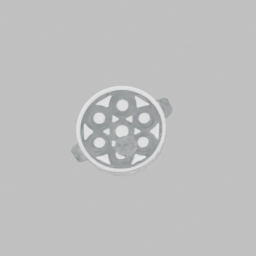
Label: appliances